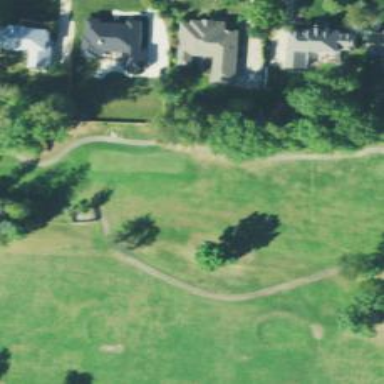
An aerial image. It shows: Path for both road and golf.